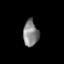
Tissue: skin
Cell type: Epithelial cells
Senescence score: 0.2604
Nuclear area (px): 383
Mean DAPI intensity: 134.569